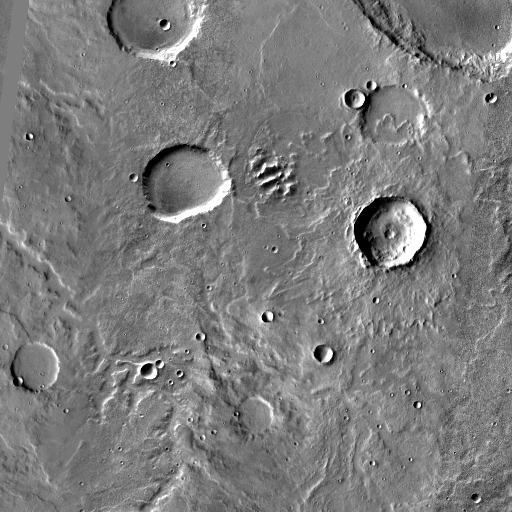
Crater classes present: Background, Other, Layered, Buried